Field crop: maize
Growth stage: 2
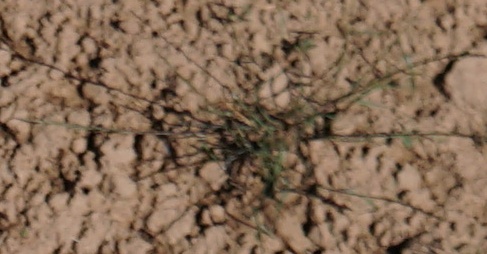
Species: lolium